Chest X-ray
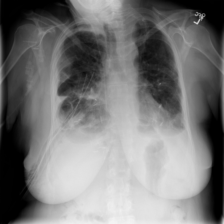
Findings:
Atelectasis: negative
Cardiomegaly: negative
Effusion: negative
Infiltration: negative
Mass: negative
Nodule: negative
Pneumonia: negative
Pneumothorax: negative
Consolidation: negative
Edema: negative
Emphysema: negative
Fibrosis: negative
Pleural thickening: negative
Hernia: negative